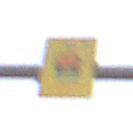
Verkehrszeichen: FahrzeugeMitWassergefaehrdenderLadungOhnePfeilsymbol
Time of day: Midday
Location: Outdoor (Suburban)
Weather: Overcast
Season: NotSpecified
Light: Natural